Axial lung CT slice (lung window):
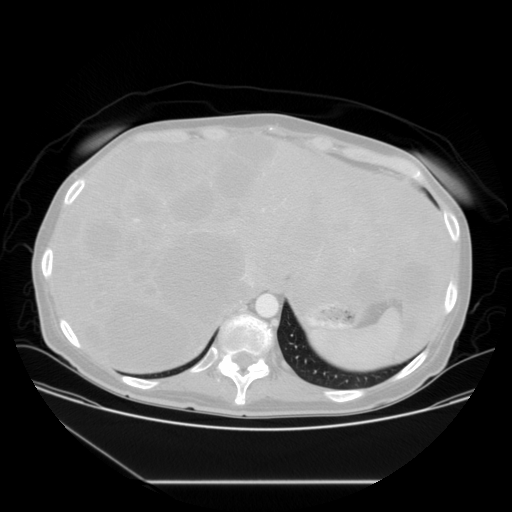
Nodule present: no